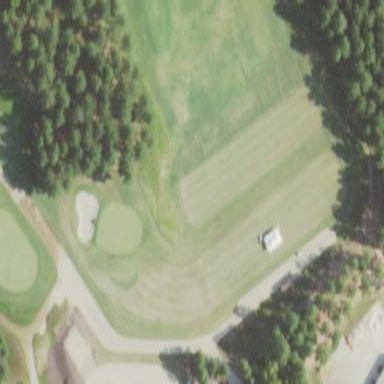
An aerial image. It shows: Golf tee.